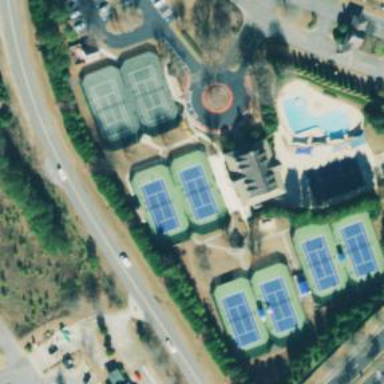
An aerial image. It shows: Tennis court on the leisure land pitch.